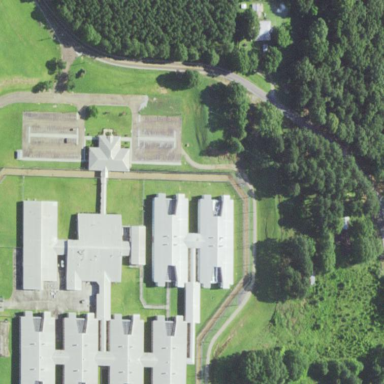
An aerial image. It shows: Prison.